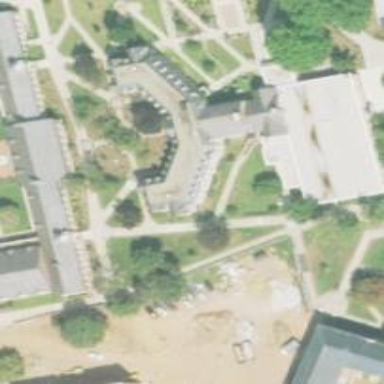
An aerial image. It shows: View of university building.